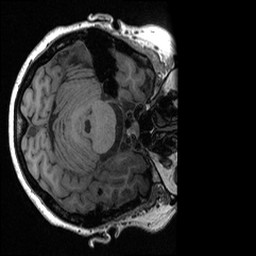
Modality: T1w
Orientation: axial
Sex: female
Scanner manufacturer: ge
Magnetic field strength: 3 T
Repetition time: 0.0064 s
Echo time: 0.00281 s